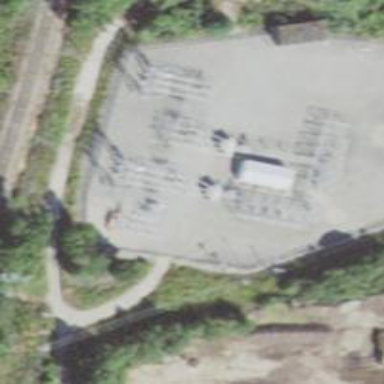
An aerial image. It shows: Switch for power supply.